Question: I came across the question below and I wanted to generalize the problem and implement it, but it turns out that it is not easy. This question is making me crazy. This is NOT a Homework question just a curiosity.
## Question
> There are three containers whose sizes are 10 pints, 7 pints and 4 pints respectively. The 7-pint and 4-pint containers start out full of water, but the 10-pint container is initially empty.Since there are no marks on the containers, you can pour the contents of one container into another and stop under the following conditions:
1. the source container is empty
2. the destination container is full
What sequence of moves should you make if you want to isolate exactly 2 pints of water?<URL>
## Solution
Answering that question is easy using <URL> where nodes contain 'tuples' to represent a certain state.
We start from the initial state (node), and then we create a node representing a possible next state, and we connect it to initial node, and then run <URL> to find the shortest path.
- Pattern of each state (or node): '<10-pint container, 7-pint container, 4-pint container>'- Initial state or node: '<0, 7, 4>'.
The nodes connected to the initial state (or node): '<7, 0, 4>', '<4, 7, 0>', as you can see from the picture.

## Generalised Question
> But suppose if want to generalized the problem, suppose we have three containers whose sizes are x, y and z pints respectively such that 'x >= y >= z'.The y-pint and z-pint containers start out full of water but the x-pint container is initially empty.What sequence of moves should you make if you want to isolate exactly a pints of water?
## Suggesting a Solution to Generalised Version
Here (<URL> is my source code so far.
Here are two important method in main class. They fill the graph based on all possibilities, and it also makes sure there is no duplicate node.
'''
public static void fillGraph(int x, int y, int z) {
TupleContainer initialState = new TupleContainer(x, y, z);
TupleContainer currentState = initialState;
Iterator<TupleContainer> it, it_1, it_2, it_3;
Graph.addNode(initialState);
it = addAdjacentEdgesToTuple(currentState).iterator();
while (it.hasNext()) {
it_1 = addAdjacentEdgesToTuple(it.next()).iterator();
while (it_1.hasNext()) {
it_2 = addAdjacentEdgesToTuple(it.next()).iterator();
while (it_2.hasNext()) {
it_3 = addAdjacentEdgesToTuple(it.next()).iterator();
while (it_3.hasNext()) {
addAdjacentEdgesToTuple(it.next()).iterator();
}
}
}
}
public static Collection<TupleContainer> addAdjacentEdgesToTuple(
TupleContainer currentState) {
TupleContainer tempTupleContainer;
Collection<TupleContainer> CollectionLevel;
Iterator<TupleContainer> it;
CollectionLevel = currentState.MixUpContainers();
it = CollectionLevel.iterator();
while (it.hasNext()) {
tempTupleContainer = it.next();
if (graphContains(tempTupleContainer) != null)
Graph.addNode(tempTupleContainer);
else
tempTupleContainer = graphContains(tempTupleContainer);
Graph.addEdge(currentState, tempTupleContainer);
}
return CollectionLevel;
}
'''
# My Question
My code just fills the graph to depth of 4, but how can I set depth and make it run recursively or how make it run until all possibilities are taken to consideration without going into infinite loop. What is the algorithm to this generalized question?
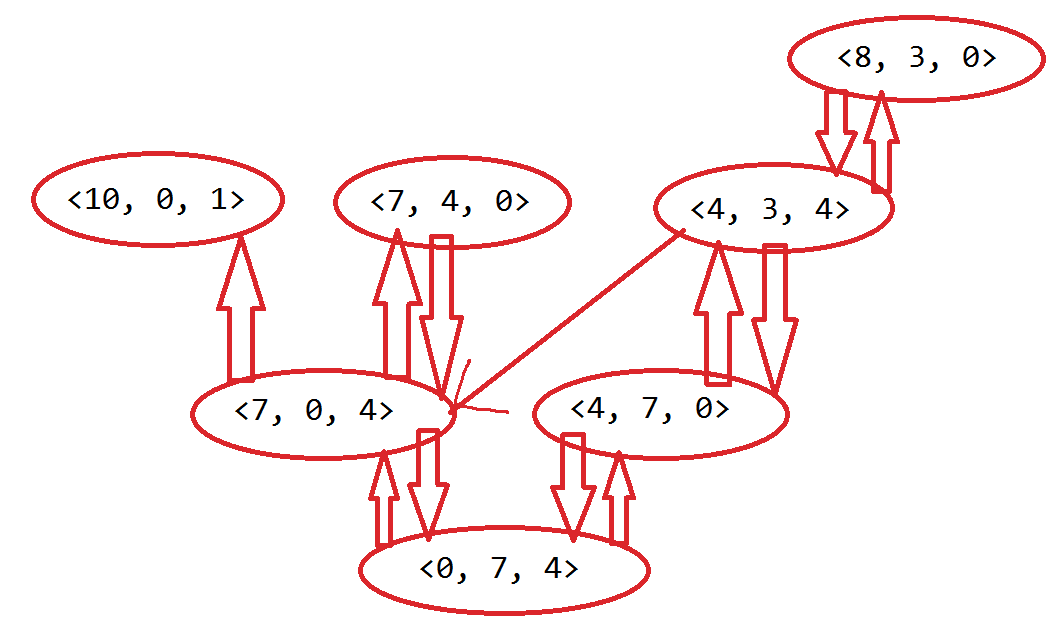
Answer: Hm ... there may be better algorithms, but if you simply want arbitrarily deep recursion without going into endless loops, you can use a breadth first search that visits each node only once, i.e. if it hasn't already been visited:
'''
public class Test {
public static void main(String[] args) throws Exception {
State initialState = new State(null, 0, 7, 4);
Set<State> reached = new HashSet<>();
Queue<State> pending = new ArrayDeque<>();
pending.add(initialState);
while (!pending.isEmpty()) {
State state = pending.remove();
if (isGoal(state)) {
printPathTo(state);
return;
}
for (State s : state.adjacentStates()) {
if (!reached.contains(s)) {
reached.add(s);
pending.add(s);
}
}
}
System.out.println("There appears to be no solution.");
}
private static boolean isGoal(State state) {
for (int a : state.content) {
if (a == 2) {
return true;
}
}
return false;
}
private static void printPathTo(State state) {
if (state != null) {
printPathTo(state.previous);
System.out.println(state);
}
}
}
class State {
final static int[] capacity = { 10, 7, 4 };
final int[] content;
final State previous;
public State(State previous, int... content) {
this.content = content;
this.previous = previous;
}
Iterable<State> adjacentStates() {
List<State> result = new ArrayList<>();
for (int i = 0; i < content.length; i++) {
for (int j = 0; j < content.length; j++) {
if (i != j) {
int[] newContent = Arrays.copyOf(content, content.length);
int movedQuantity = Math.min(content[i], capacity[j] - content[j]);
newContent[i] -= movedQuantity;
newContent[j] += movedQuantity;
result.add(new State(this, newContent));
}
}
}
return result;
}
@Override
public int hashCode() {
return Arrays.hashCode(content);
}
@Override
public boolean equals(Object obj) {
return Arrays.equals(content, ((State) obj).content);
}
@Override
public String toString() {
return Arrays.toString(content);
}
}
'''